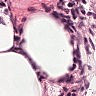
Metastatic tissue present: no